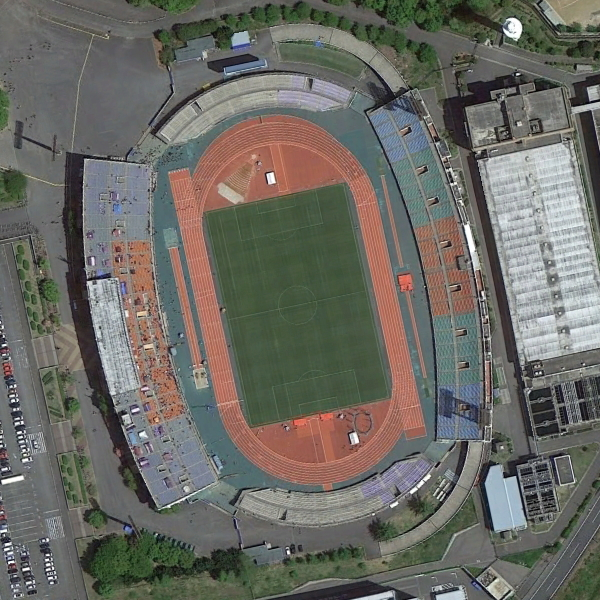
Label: Stadium